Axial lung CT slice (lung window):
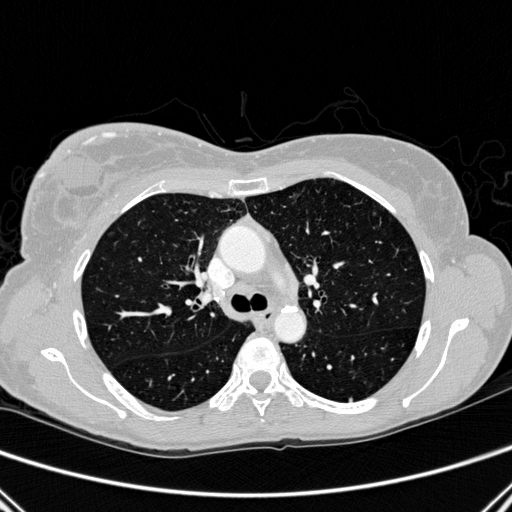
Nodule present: yes
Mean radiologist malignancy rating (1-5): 1